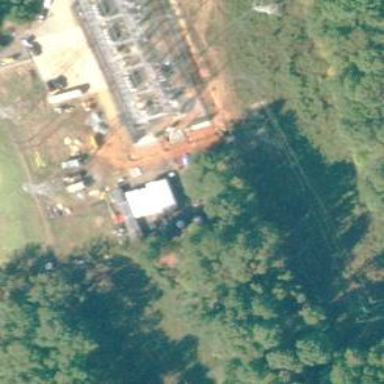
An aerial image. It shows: Fenced power substation at the transmission level.